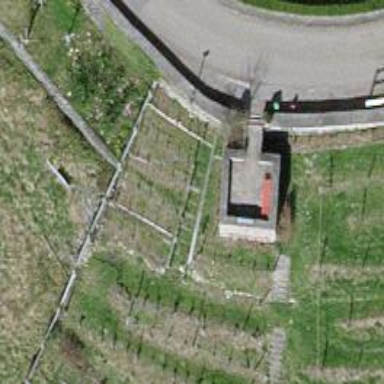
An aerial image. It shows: Red bench.